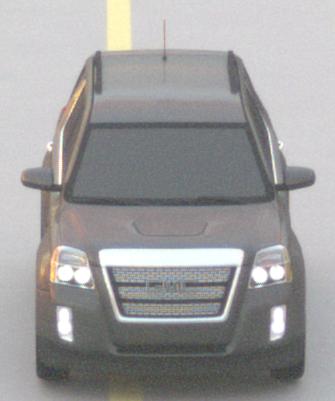
Make: GMC
Model: Terrain
Detailed model: Gen. 1
Model produced from: 2009
Model produced until: 2017
Doors: 5
Color: gray
Road condition: dry road
Daytime: sunrise or sunset
Contrast: medium contrast